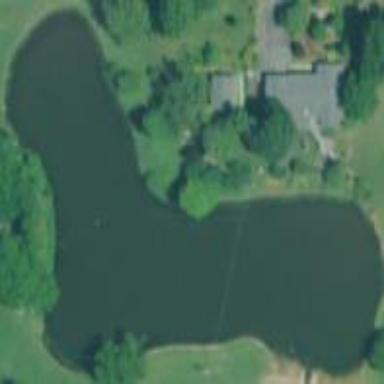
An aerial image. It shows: Peaceful pond surrounded by nature.